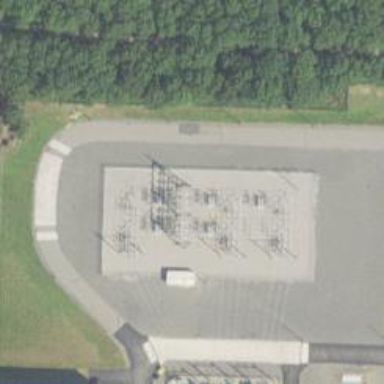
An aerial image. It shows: Switch for power supply.